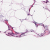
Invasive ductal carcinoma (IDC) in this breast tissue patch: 0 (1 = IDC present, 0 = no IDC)